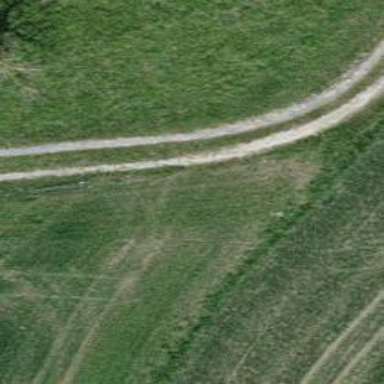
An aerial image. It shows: Track with grade 4 track type.